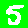
Digit: 5